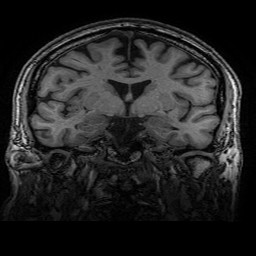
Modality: T1w
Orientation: sagittal
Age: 64
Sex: male
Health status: healthy
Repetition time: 2.53 s
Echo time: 0.0034 s